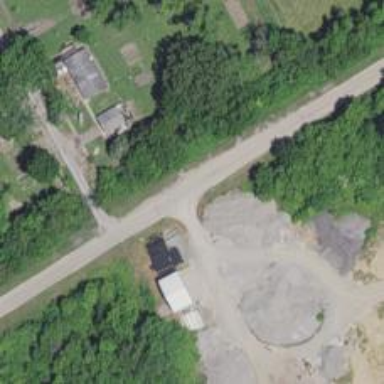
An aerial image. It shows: Unclassified road running parallel to abandoned railway.